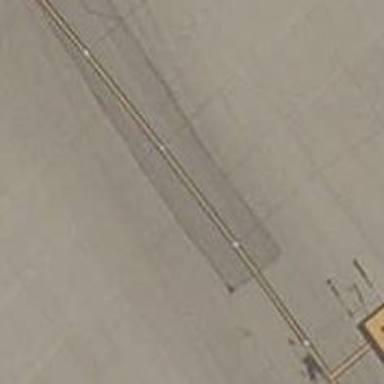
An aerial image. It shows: View of taxiway at the airport.